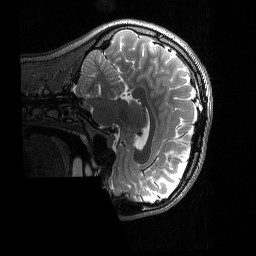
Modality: T2w
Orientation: sagittal
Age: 20
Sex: female
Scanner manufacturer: siemens
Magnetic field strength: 3 T
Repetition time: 3.2 s
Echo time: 0.564 s